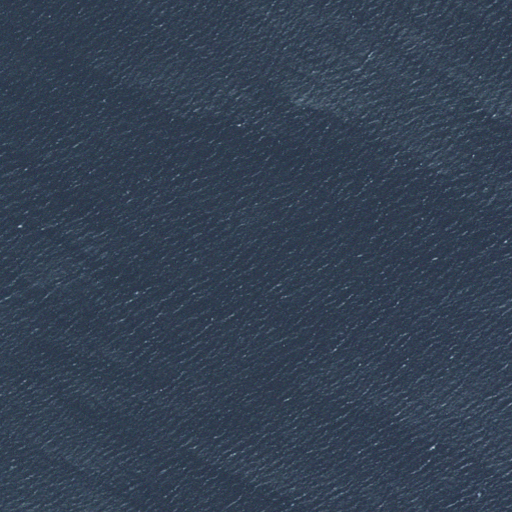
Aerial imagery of island in Massachusetts named Midchannel Rock containing only open water